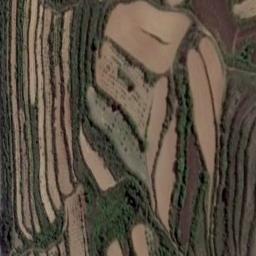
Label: terrace